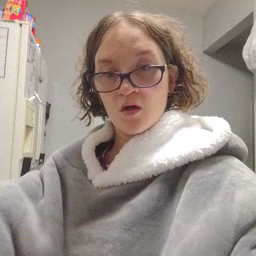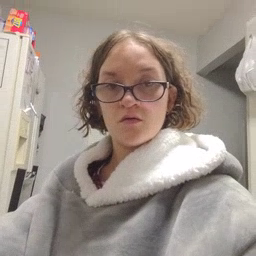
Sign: zebra